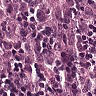
Metastatic tissue present: yes